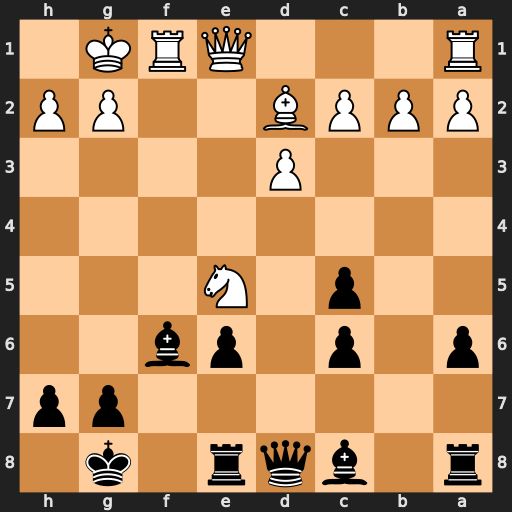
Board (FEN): r1bqr1k1/6pp/p1p1pb2/2p1N3/8/3P4/PPPB2PP/R3QRK1
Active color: b
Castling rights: -
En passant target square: -
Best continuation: Qd4+ Be3 Qxe5